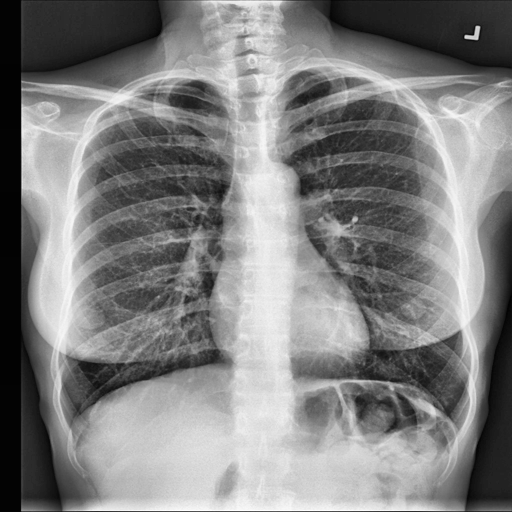
Finding: NORMAL